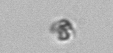
Label: detritus